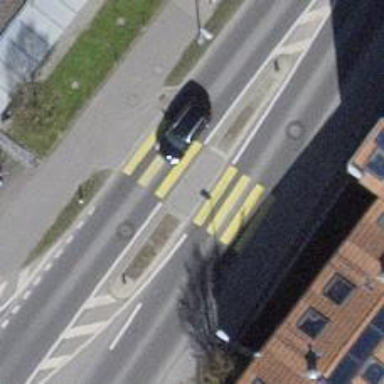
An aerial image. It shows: Uncontrolled zebra crossing with central island. The crossing is marked with zebra stripes.